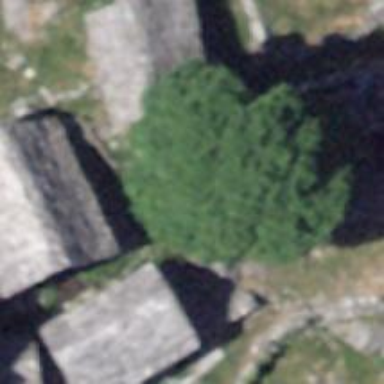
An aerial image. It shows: Single tag "natural: tree."